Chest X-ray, PA view. Patient: 57 years old, sex M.
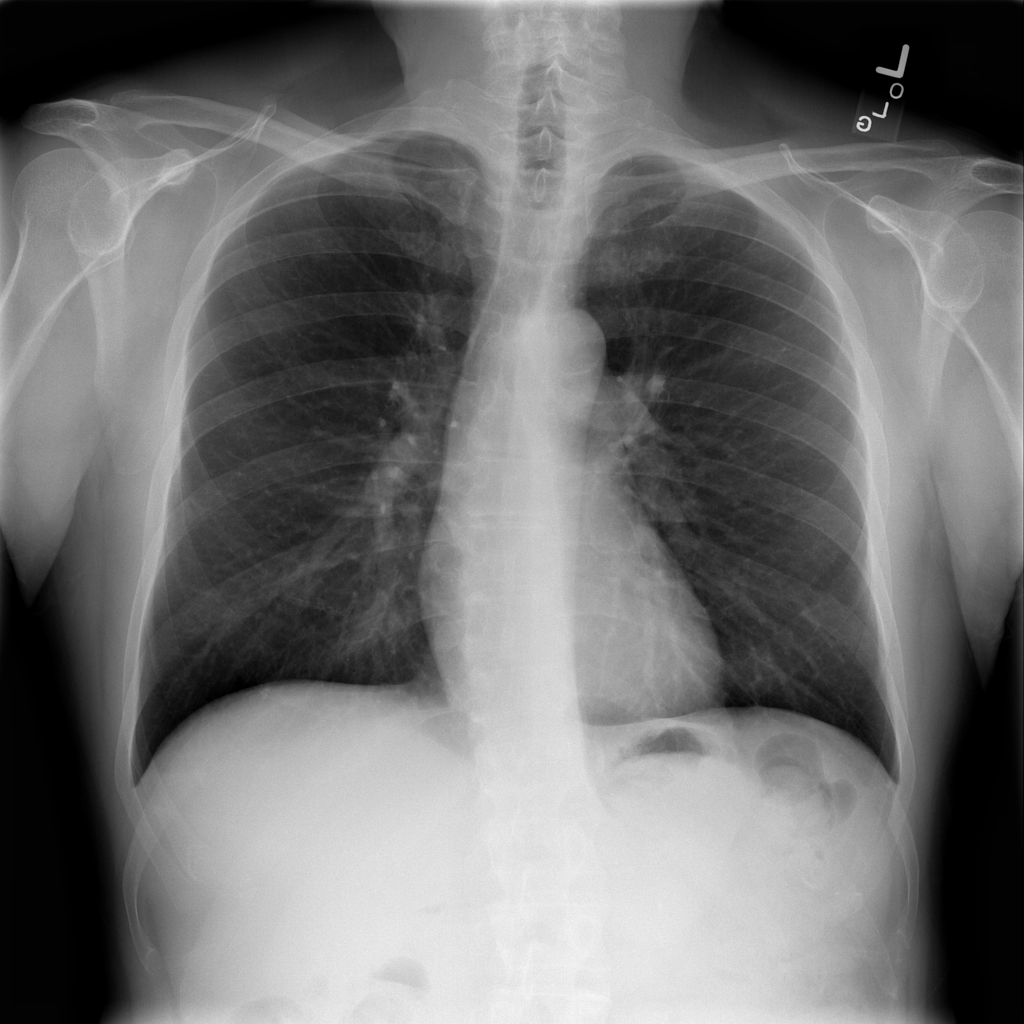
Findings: No Finding